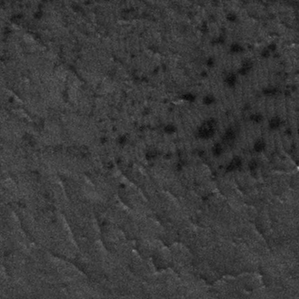
Label: frost